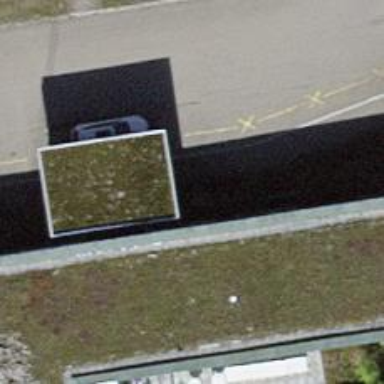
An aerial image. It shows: Post box.